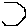
Label: hexagon